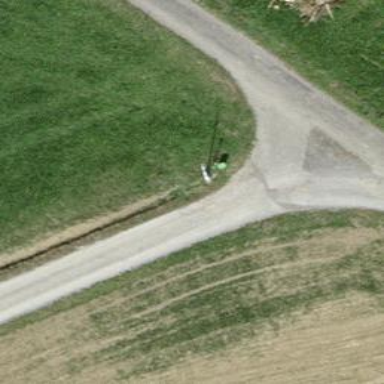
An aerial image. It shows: Lift gate barrier.